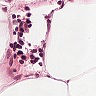
Metastatic tissue present: no